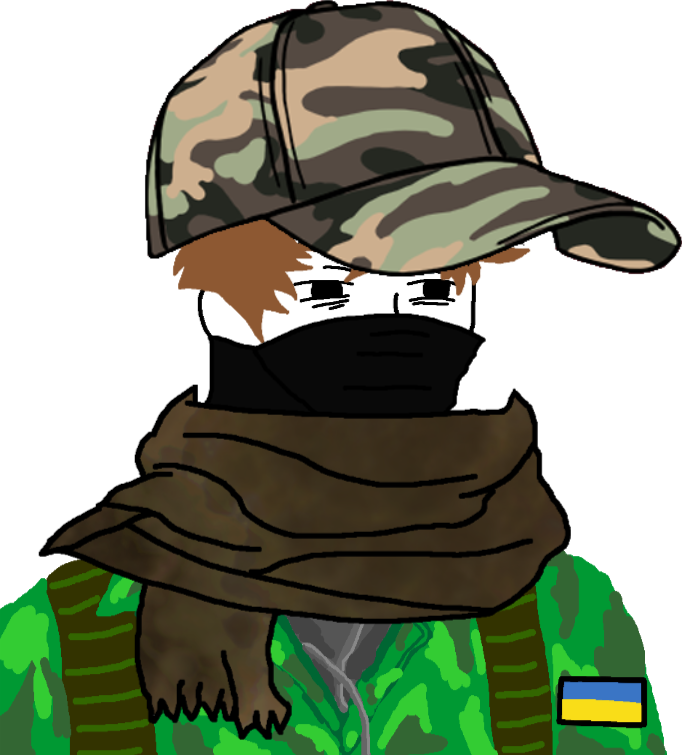
Label: 5_Twinkjak